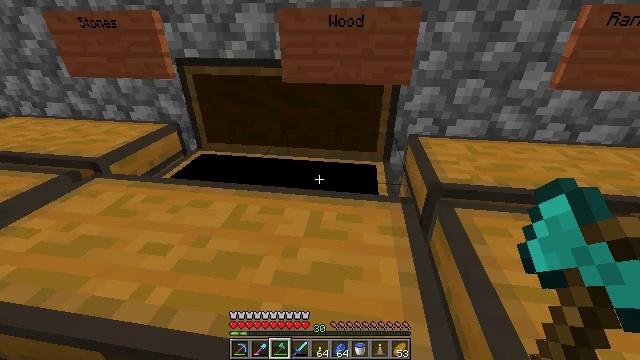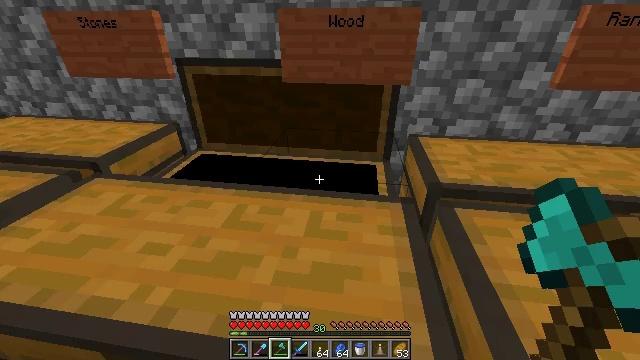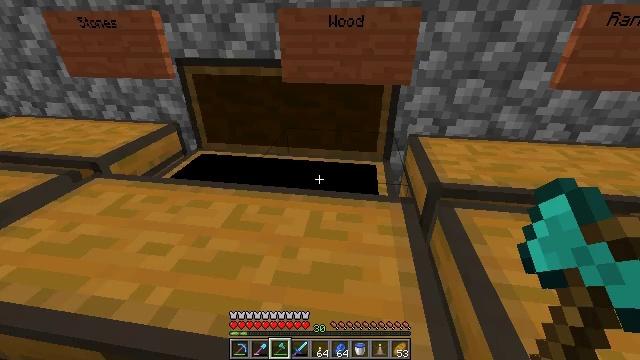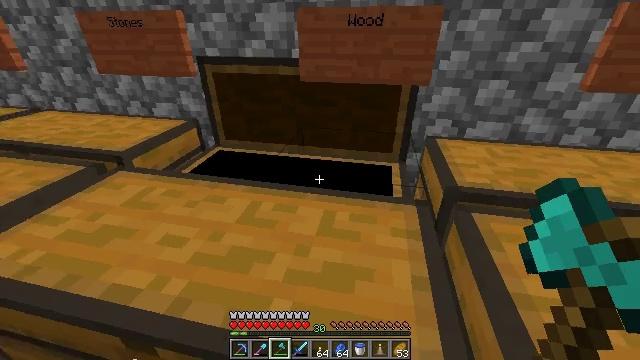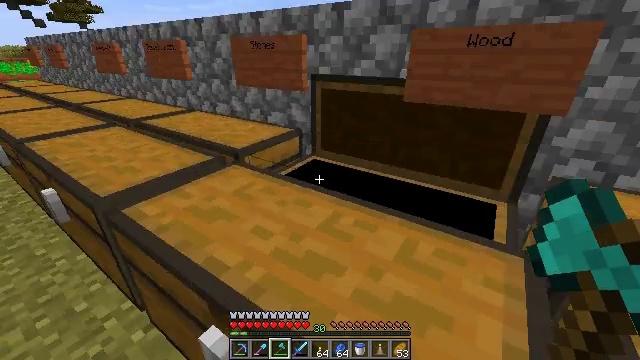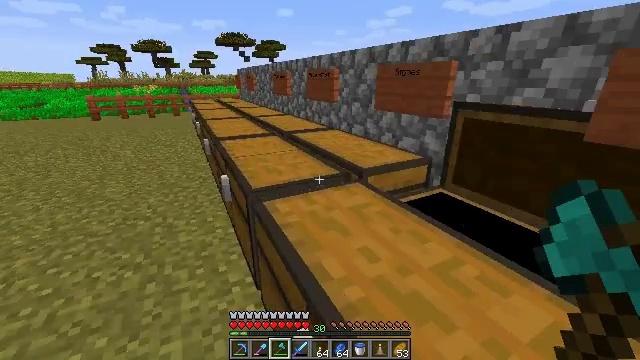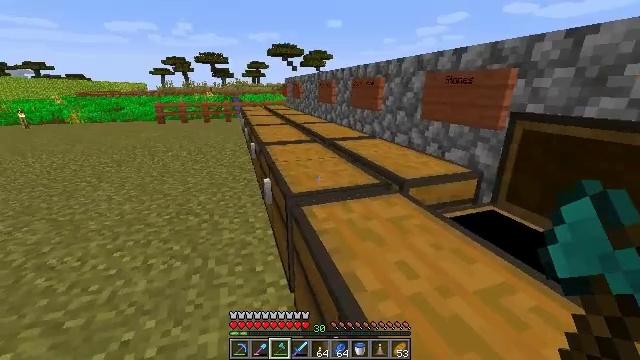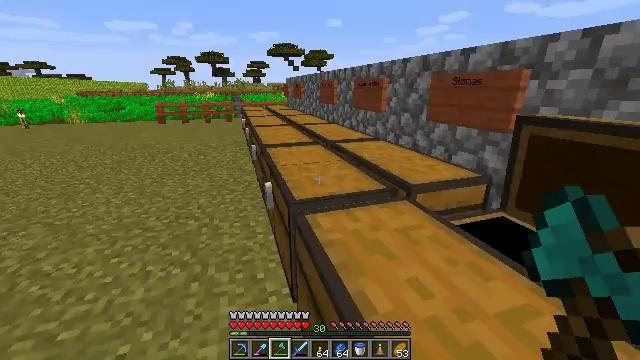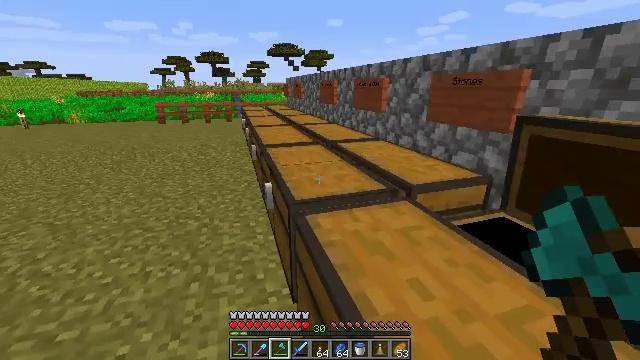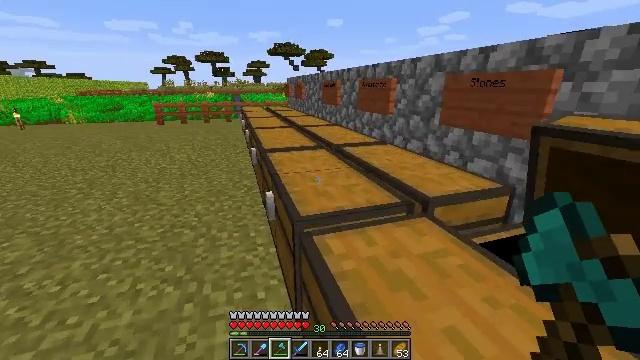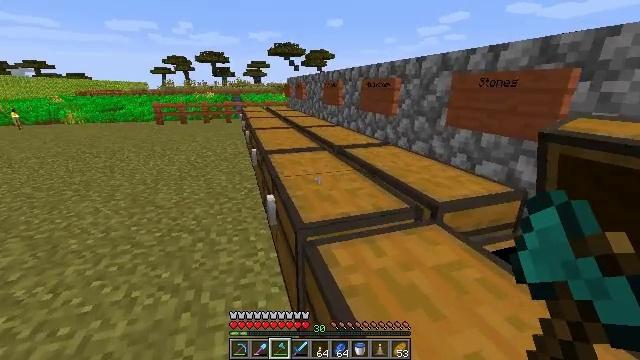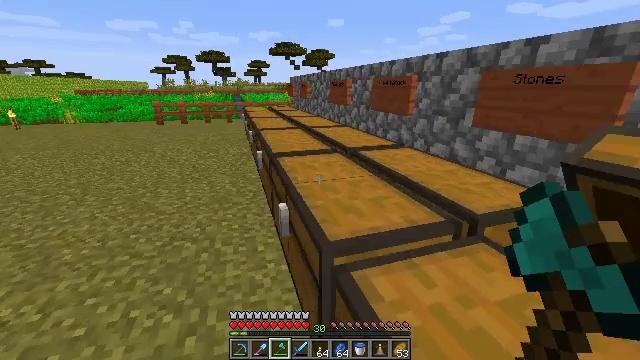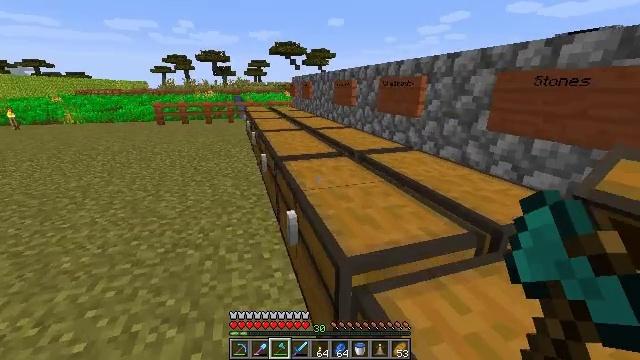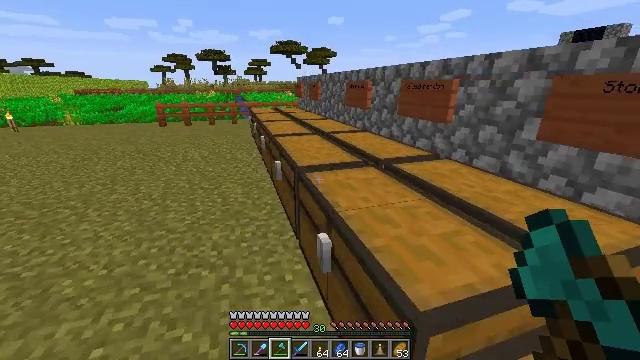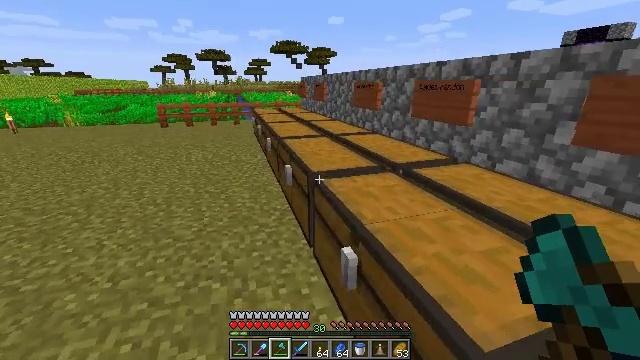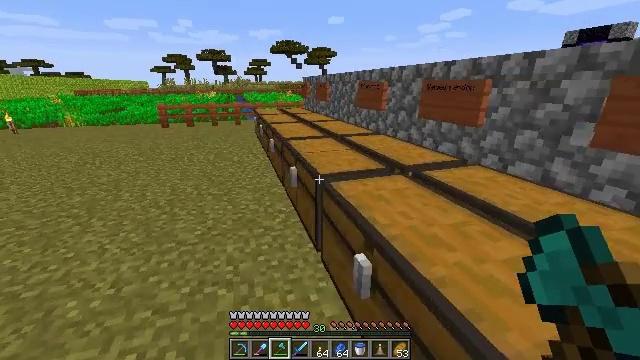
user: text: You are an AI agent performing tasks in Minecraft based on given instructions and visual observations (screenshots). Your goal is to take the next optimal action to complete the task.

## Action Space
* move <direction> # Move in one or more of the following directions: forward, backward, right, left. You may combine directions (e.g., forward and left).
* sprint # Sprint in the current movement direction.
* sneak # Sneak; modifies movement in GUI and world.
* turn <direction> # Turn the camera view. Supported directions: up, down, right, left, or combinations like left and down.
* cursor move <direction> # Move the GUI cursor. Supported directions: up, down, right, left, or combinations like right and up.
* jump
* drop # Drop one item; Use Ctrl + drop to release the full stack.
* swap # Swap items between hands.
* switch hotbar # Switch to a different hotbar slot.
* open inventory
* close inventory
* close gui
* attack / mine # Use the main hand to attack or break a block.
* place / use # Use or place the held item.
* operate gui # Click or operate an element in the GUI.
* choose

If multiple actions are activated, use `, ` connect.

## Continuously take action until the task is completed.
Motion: motion action
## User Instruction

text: Craft a diamond hoe.
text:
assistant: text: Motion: no_op
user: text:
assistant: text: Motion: no_op
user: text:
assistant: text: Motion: turn left
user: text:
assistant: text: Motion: turn left and up
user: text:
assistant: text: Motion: turn left and up
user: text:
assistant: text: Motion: turn left and up
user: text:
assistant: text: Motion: move forward
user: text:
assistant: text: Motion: move forward
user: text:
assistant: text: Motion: move forward
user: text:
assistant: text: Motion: move forward and move left
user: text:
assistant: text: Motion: move forward and move left
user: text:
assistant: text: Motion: move forward and move left
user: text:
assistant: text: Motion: move forward and move left
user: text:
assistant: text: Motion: move forward and move left
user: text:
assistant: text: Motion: move forward and move left
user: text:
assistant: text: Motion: move forward and move left
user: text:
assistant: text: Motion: move forward and move left
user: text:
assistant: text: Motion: move forward and move left
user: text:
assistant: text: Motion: move forward and move left, turn right and up
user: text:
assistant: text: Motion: move forward and move left, turn left and up
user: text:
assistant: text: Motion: move forward and move left, turn up
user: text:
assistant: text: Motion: move forward and move left
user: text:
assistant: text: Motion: move forward
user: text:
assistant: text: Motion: move forward
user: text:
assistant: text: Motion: move forward
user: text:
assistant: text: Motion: move forward, turn right
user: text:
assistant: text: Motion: move forward, turn right and up
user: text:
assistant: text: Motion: move forward
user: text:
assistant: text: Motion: move forward
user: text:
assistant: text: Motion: move forward